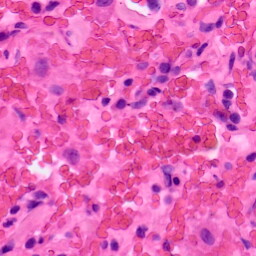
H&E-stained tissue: Lung